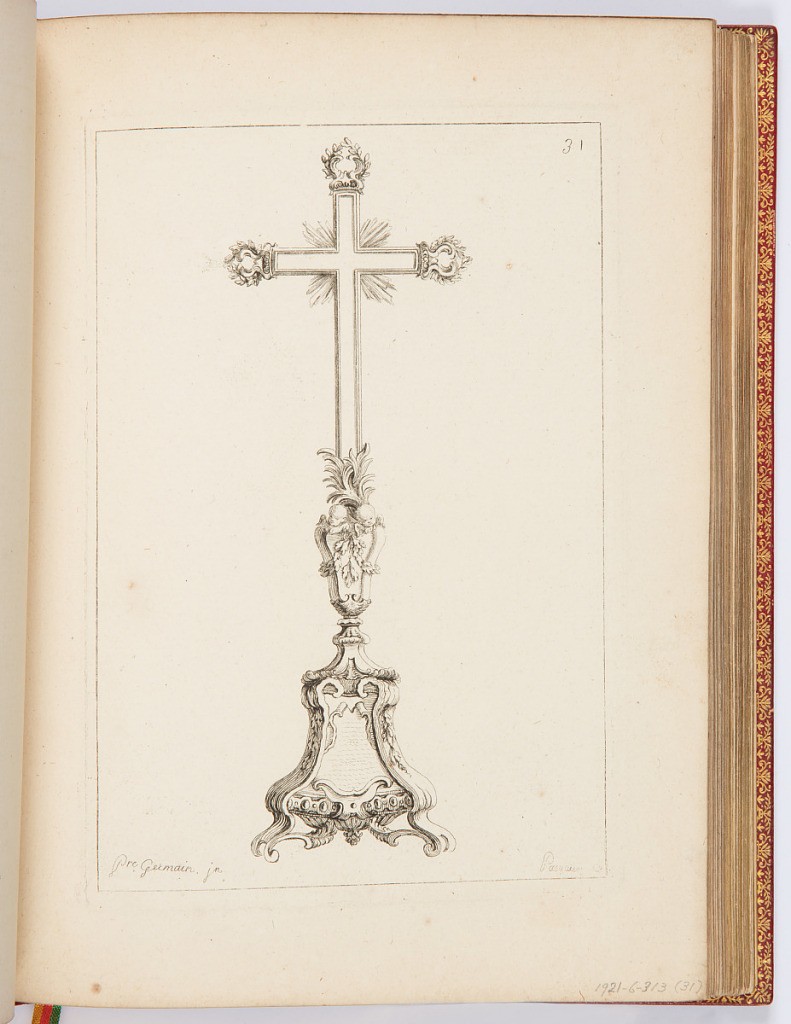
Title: Croix d'autels
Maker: Pierre Germain, French, 1703 - 1783
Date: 1748
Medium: Etching on laid paper
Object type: Print
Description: Design for an altar for a cross decorated with ornament motifs including laurel wreath, rinceaux, winged cherub heads, garland, and scrolls. The plate is signed and numbered.